Question: I'm using the code from WWDC to access the user's facebook account:
'''
self.accountStore = [[ACAccountStore alloc] init];
ACAccountType *facebookAccountType = [self.accountStore
accountTypeWithAccountTypeIdentifier:ACAccountTypeIdentifierFacebook];
[self.accountStore requestAccessToAccountsWithType:facebookAccountType
withCompletionHandler:^(BOOL granted, NSError *e) {
if (granted) {
NSArray *accounts = [self.accountStore
accountsWithAccountType:facebookAccountType];
self.facebookAccount = [accounts lastObject];
} else {
// Fail gracefully...
}
}];
'''
but it gives me error on the 'requestAccessToAccountsWithType:withCompletionHandler:'.
How can I access the user's facebook account?
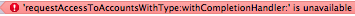
Answer: Facebook support was only added in 10.8.2. Are you using 10.8.2 yet? If so, ? We're not mind-readers.
---
If you as you're supposed to do, you'll see that '-requestAccessToAccountsWithType:withCompletionHandler:' does not exist on Mac, and is deprecated on iOS. You should be using '-requestAccessToAccountsWithType:options:completion:'.